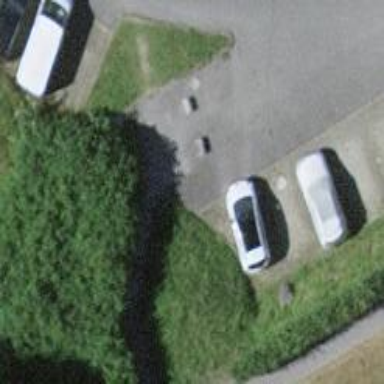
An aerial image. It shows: Road with steps.